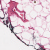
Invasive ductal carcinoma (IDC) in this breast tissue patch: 0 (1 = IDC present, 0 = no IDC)